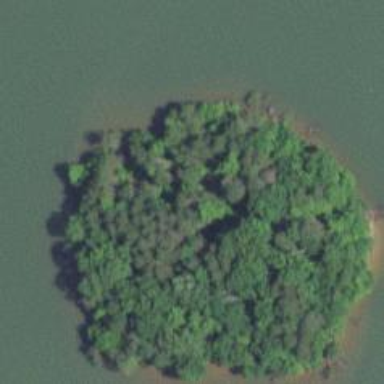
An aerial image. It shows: Island covered with woodland.